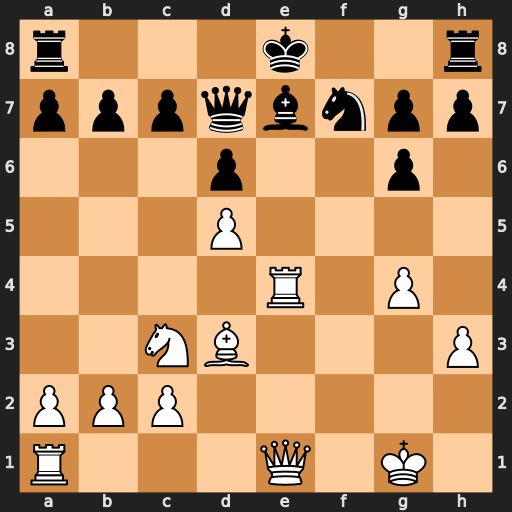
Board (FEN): r3k2r/pppqbnpp/3p2p1/3P4/4R1P1/2NB3P/PPP5/R3Q1K1
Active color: w
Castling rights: kq
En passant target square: -
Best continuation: Bb5 c6 dxc6